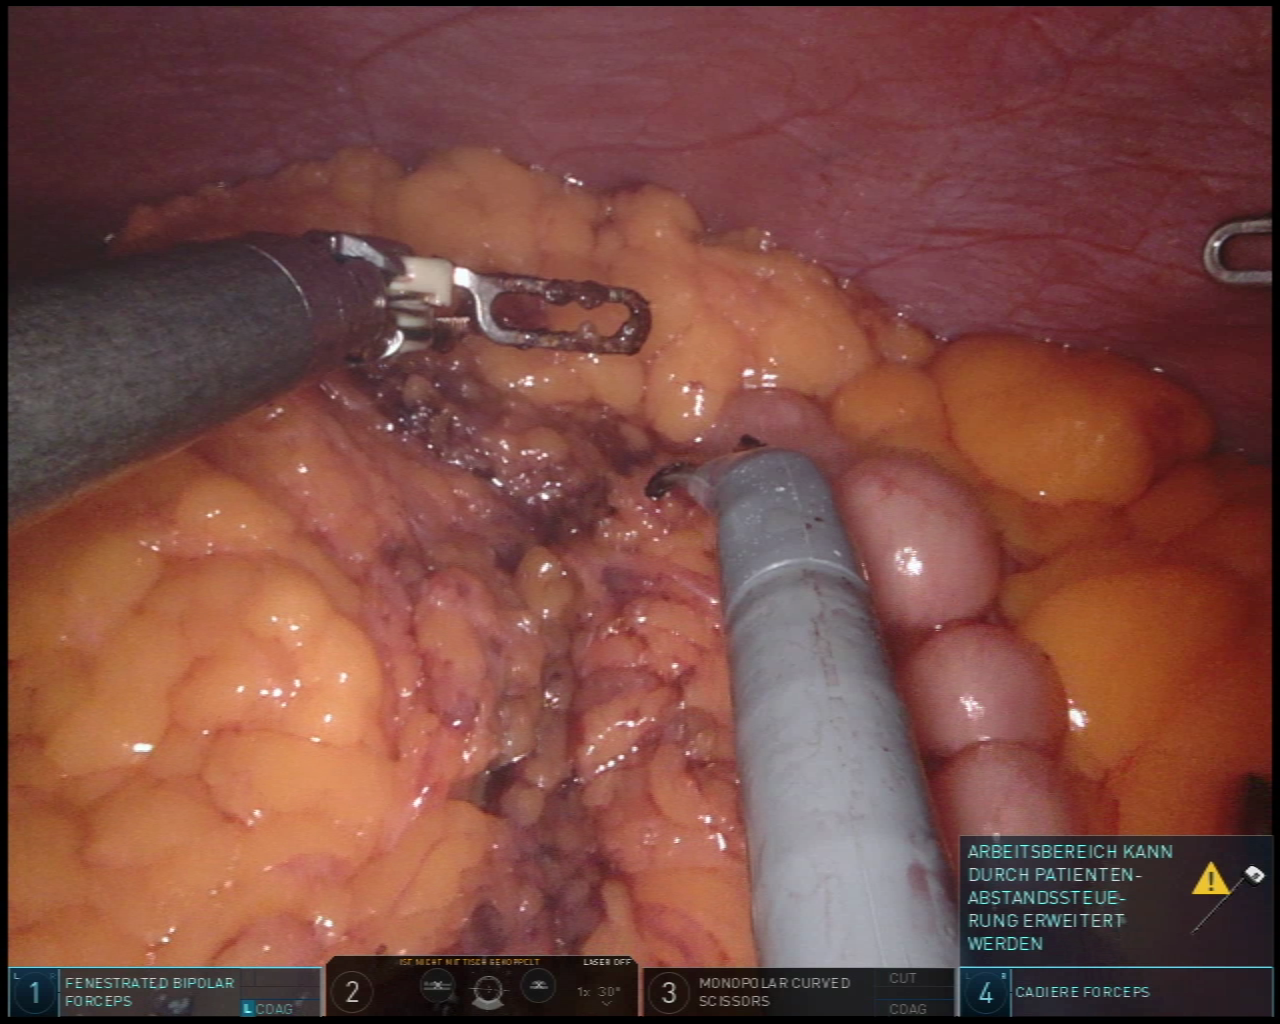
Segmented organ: colon
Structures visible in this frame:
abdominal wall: yes
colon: yes
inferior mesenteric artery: no
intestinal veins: no
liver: no
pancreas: no
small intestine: no
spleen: no
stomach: no
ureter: no
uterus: no
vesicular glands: no